Question: I got something like this:
'''
var manager = new THREE.LoadingManager();
manager.onProgress = function ( item, loaded, total ) {
console.log( item, loaded, total );
};
var texture = new THREE.Texture();
var loader = new THREE.ImageLoader( manager );
loader.load( 'obj/'+model+'.jpg', function ( image ) {
texture.anisotropy = anis;
texture.image = image;
texture.needsUpdate = true;
} );
// model
var loader = new THREE.OBJLoader( manager );
loader.load( 'obj/'+model+'.obj', function ( object ) {
object.traverse( function ( child ) {
if ( child instanceof THREE.Mesh ) {
child.material.map = texture;
if(reflex){
child.material.envMap = reflection;
child.material.shading = THREE.SmoothShading;
child.material.reflectivity = reflex;
}
}
} );
object.scale.set(10,10,10);
object.position.y = pos;
object.position.z = 0;
object.position.x = 0;
object.name = "model";
scene.add( object );
} );
'''
Works fine, but... all polygons on model are visible this way...

I would like to smooth things up... so I read <URL>
, that I could smooth them up like that:
'''
// First we want to clone our original geometry.
// Just in case we want to get the low poly version back.
var smooth = THREE.GeometryUtils.clone( geometry );
// Next, we need to merge vertices to clean up any unwanted vertex.
smooth.mergeVertices();
// Create a new instance of the modifier and pass the number of divisions.
var modifier = new THREE.SubdivisionModifier(divisions);
// Apply the modifier to our cloned geometry.
modifier.modify( smooth );
// Finally, add our new detailed geometry to a mesh object and add it to our scene.
var mesh = new THREE.Mesh( smooth, new THREE.MeshPhongMaterial( { color: 0x222222 } ) );
scene.add( mesh );
'''
But... I have no idea where do I get that geometry object... could anybody help me out?
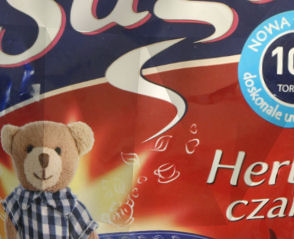
Answer: It appears that you need to smooth your vertex normals. You can do that with
'''
mesh.geometry.computeVertexNormals();
'''
Call that function for each child mesh of your object (inside your traverse function).
If that doesn't work, then the problem is that adjacent faces on your model are not sharing vertices. In that case, before you compute vertex normals, call
'''
mesh.geometry.mergeVertices();
'''
three.js r.67